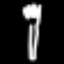
Label: fork